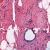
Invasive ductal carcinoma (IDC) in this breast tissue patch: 0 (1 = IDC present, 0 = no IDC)